Group 1:
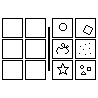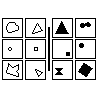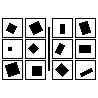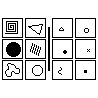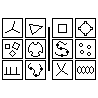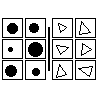
Group 2:
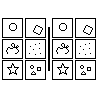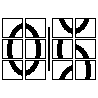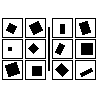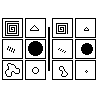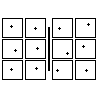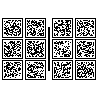
Rule separating the two groups: Valid Bongard Problem vs. invalid Bongard Problem.
Comments: "Invalid Bongard Problems" are images that look sort of like Bongard Problems but aren't actually Bongard Problems.

With many examples included, this Problem might be placed somewhere to nonverbally show someone the subtler rules about what is allowed and what isn't allowed in Bongard Problems.

See BP829 for the Bongard Problem about Bongard Problems with no clear solution.
Author: Jago Collins